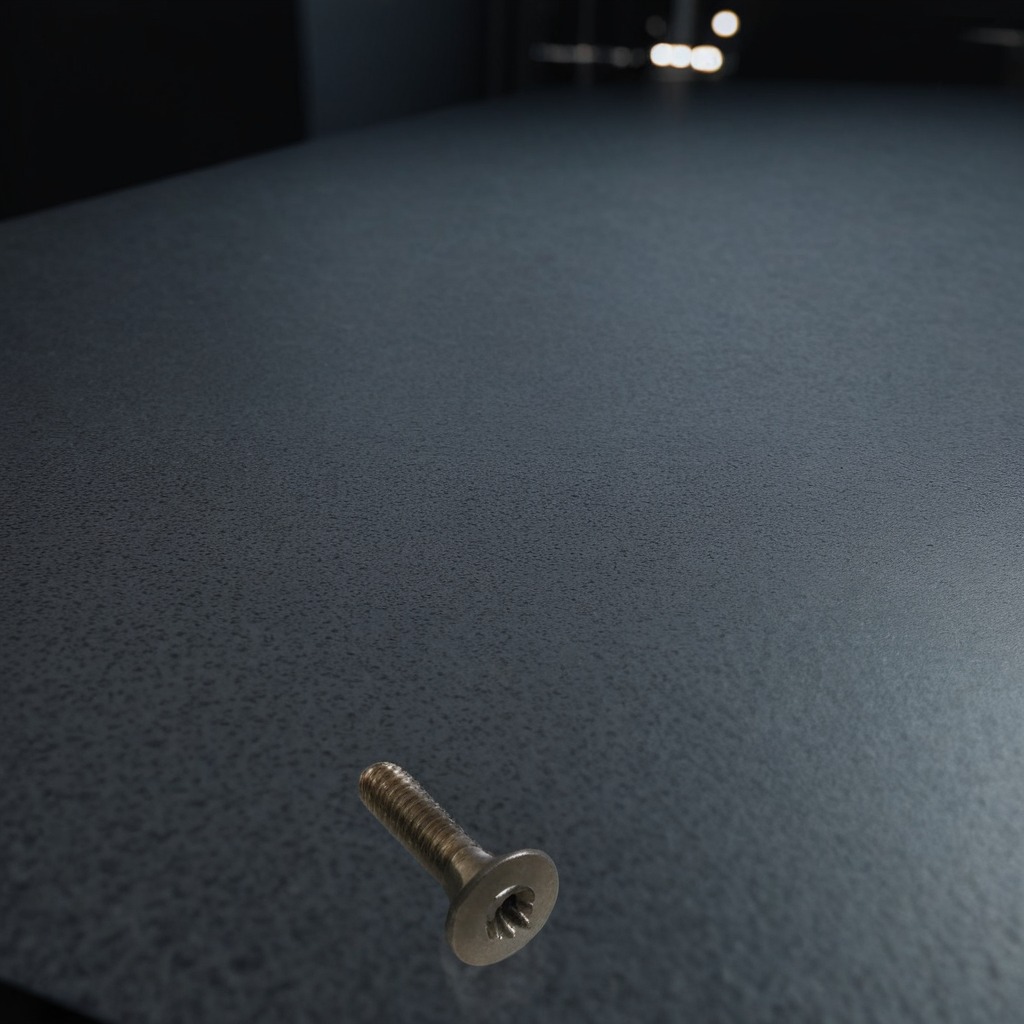
A metal screw is lying on a clean granite table inside a workshop at night.